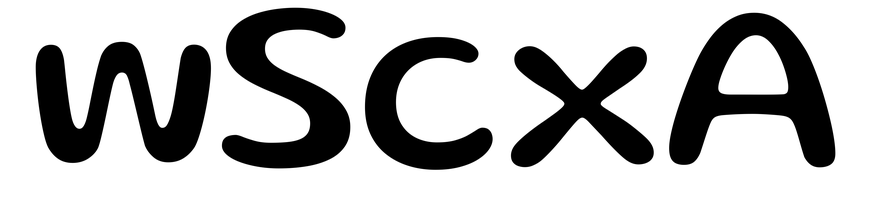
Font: Gluten_Regular